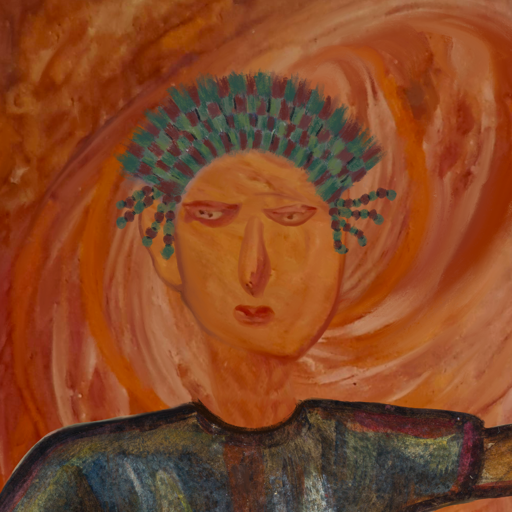
Background: Pious_Lady, Head And Neck Front: Pious_Lady, Face Front: Pious_Lady, Bust: Mosgoul, Hair Front: Blank, Head Accessory: After_Raid_Crown, Second Necklace: Blank, Necklace: Blank, Baby: Blank